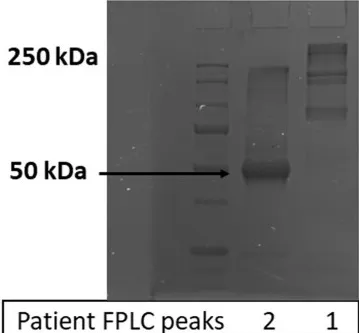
Plasma fast protein liquid chromatography (FPLC) and gel electrophoresis. (B) Gel electrophoresis of plasma fractions in peaks 1 and 2 of the patient. Peak 2 has a MW ~60 kDa, consistent with the expected MW of albumin, whereas peak 1 had protein bands of much higher molecular weight. Data are representative of 3 independent experiments.
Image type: pathology (immunostaining)